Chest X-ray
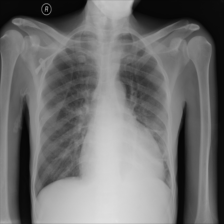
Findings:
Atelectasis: positive
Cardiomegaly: positive
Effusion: negative
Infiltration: negative
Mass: negative
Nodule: negative
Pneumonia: negative
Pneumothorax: negative
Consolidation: negative
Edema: negative
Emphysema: negative
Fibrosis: negative
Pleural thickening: negative
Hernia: negative